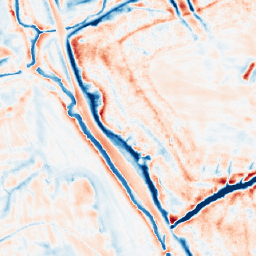
Category: edge_preserving
Decomposition family: bilateral
Decomposition parameters: d: 21
sigma_color: 100
sigma_space: 25
Upsampling method: area
Upsampling parameters: scale: 2
Upsampling scale: 2